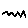
Label: zigzag